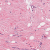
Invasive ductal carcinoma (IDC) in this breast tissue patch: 0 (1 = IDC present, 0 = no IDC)